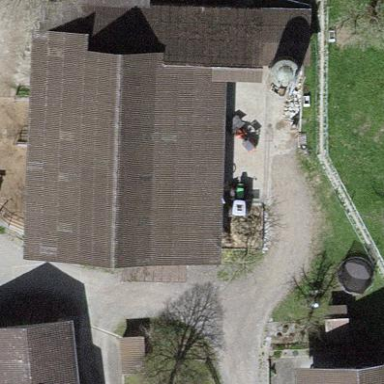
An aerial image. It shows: Farmyard area.